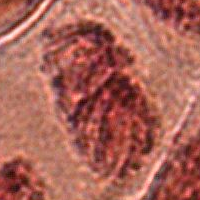
Label: telophase